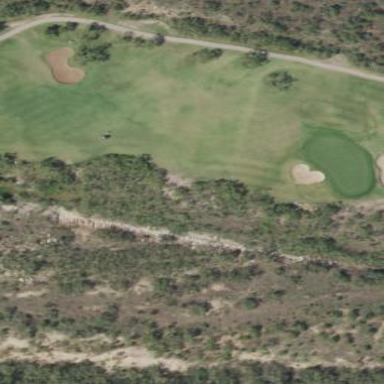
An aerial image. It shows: Golf rough area.